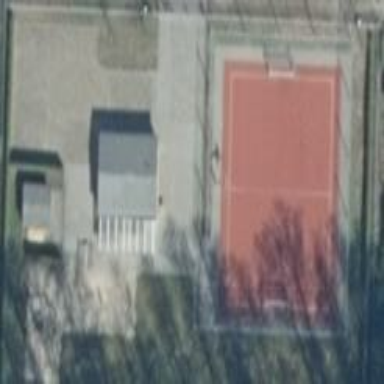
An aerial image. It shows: Asphalt pitch designated for baseball and soccer sports activities.